Question: I'm trying to create an "overlap" effect (for lack of a better term). There will be a splitter that when moved, exposes a different view of two similar images (e.g. between colored and grayscale).

I plan on using CustomGridSplitter from WinRTXAMLToolkit (due to WinRT's lack of a splitter). I'm thinking of starting with a grid similar to:
'''
<Grid>
<Grid.RowDefinitions>
<RowDefinition />
<RowDefinition Height="10" />
<RowDefinition />
</Grid.RowDefinitions>
<controls:CustomGridSplitter Grid.Row="1" Opacity="0.25"/>
</Grid>
'''
... but I'm not sure how to proceed. If I specify two image controls on the first and third row (or column), how do prevent the image controls from moving (or so)? Also, is it possible to do this diagonally?
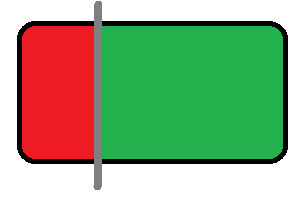
Answer: You could use two Rectangles that use an ImageBrush or two Image controls that use a Clip property to clip their contents. Unfortunately you can't have diagonal clips in WinRT, only rectangular ones. Maybe you could check if combining multiple RotateTransforms with a Clip would work, you never know. Other than above I would use a Slider instead of a GridSplitter for your scenario.